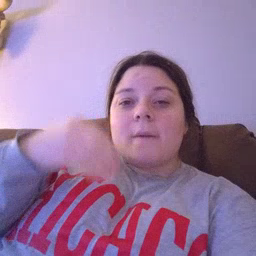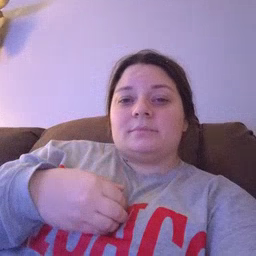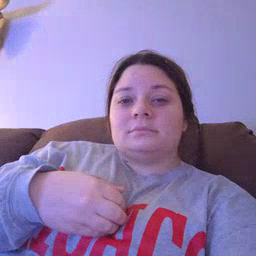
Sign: home